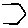
Label: hexagon